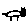
Label: cat